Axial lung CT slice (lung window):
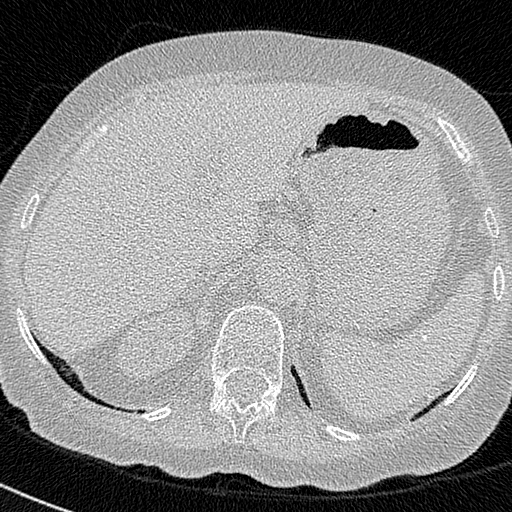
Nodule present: no